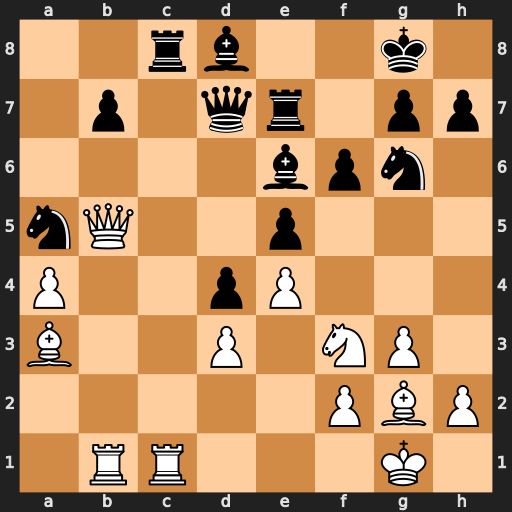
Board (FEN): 2rb2k1/1p1qr1pp/4bpn1/nQ2p3/P2pP3/B2P1NP1/5PBP/1RR3K1
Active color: w
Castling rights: -
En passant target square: -
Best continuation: Rxc8 Qxc8 Bxe7 Bxe7 Qxa5